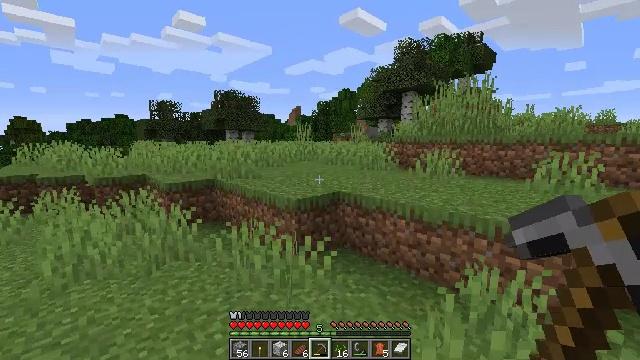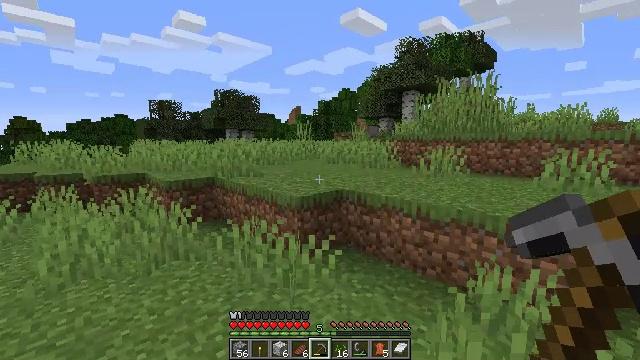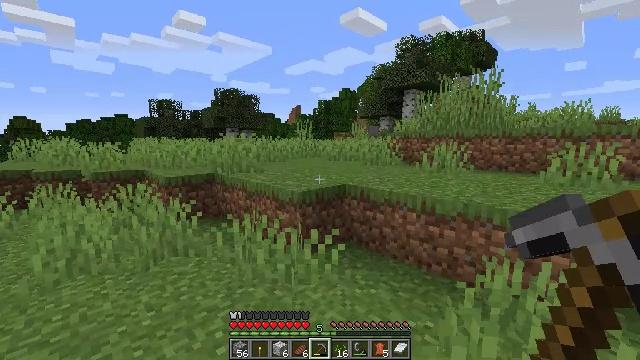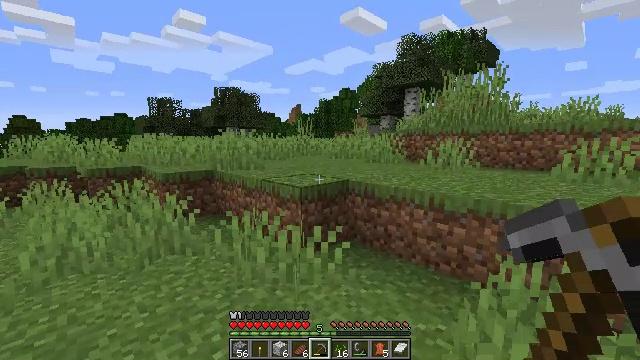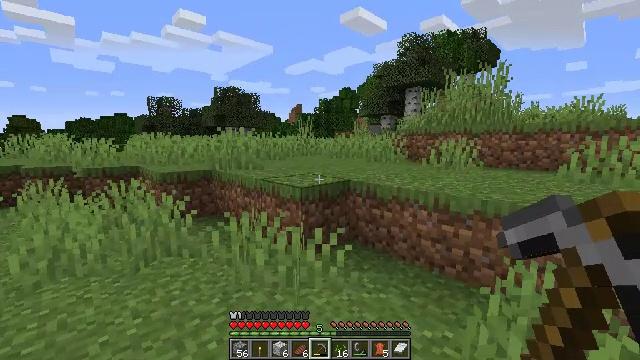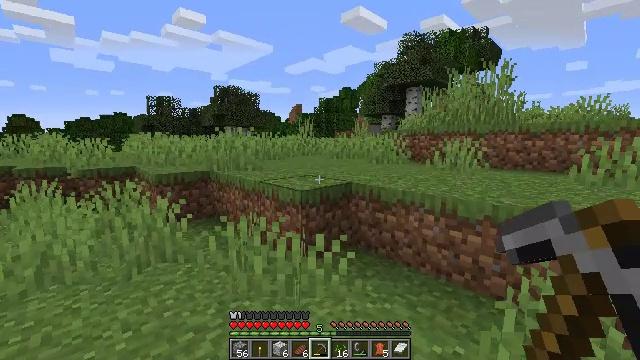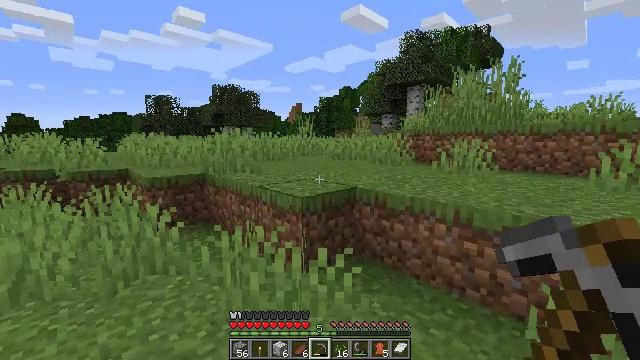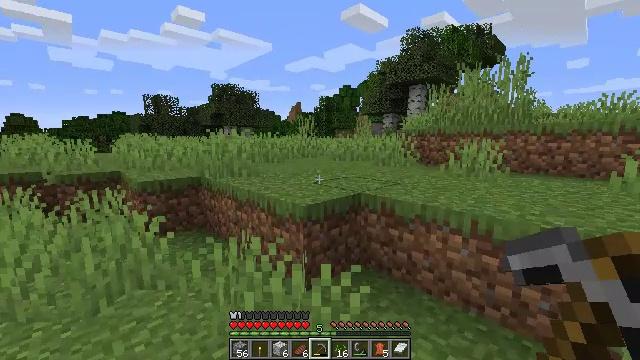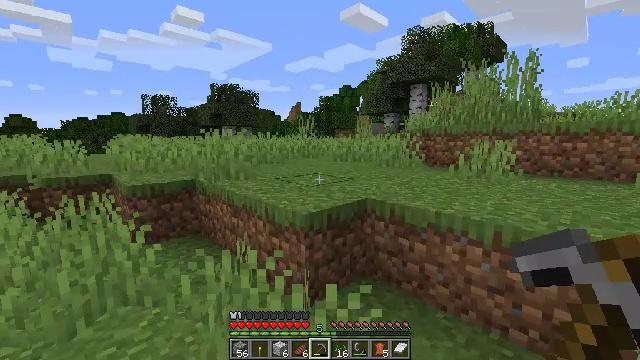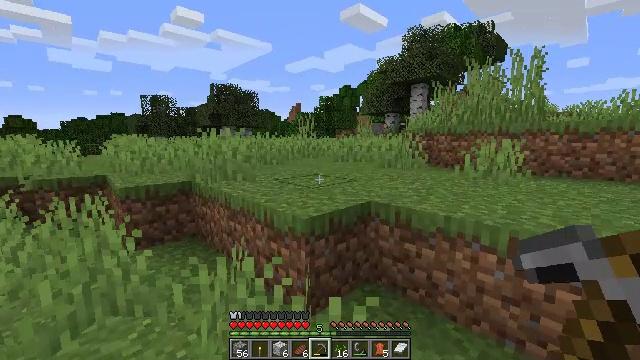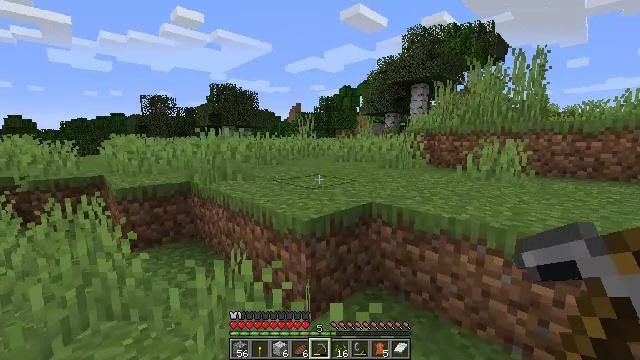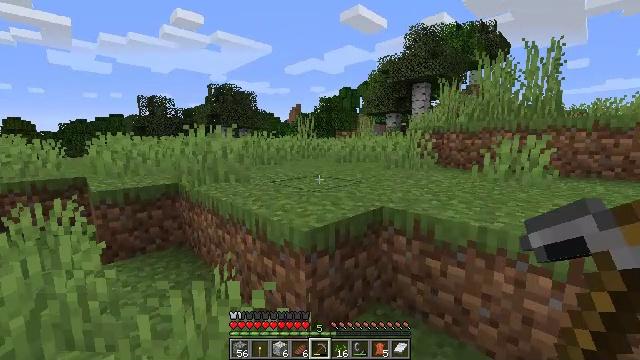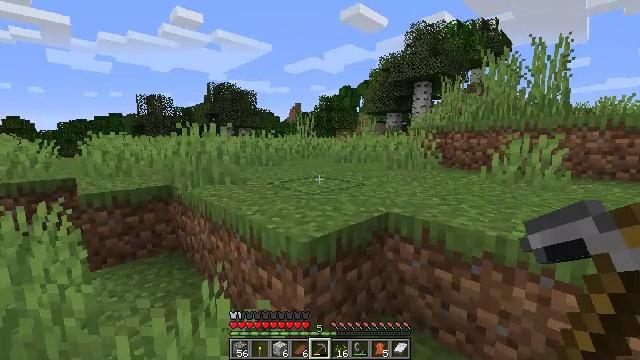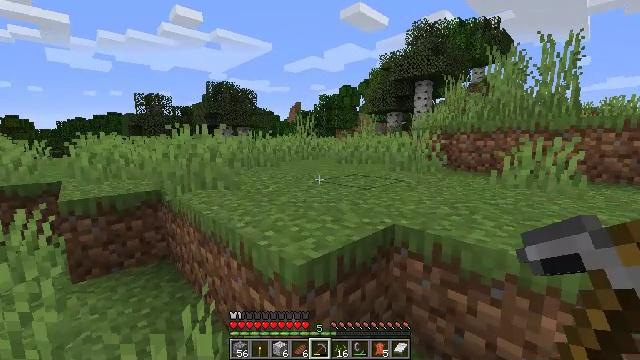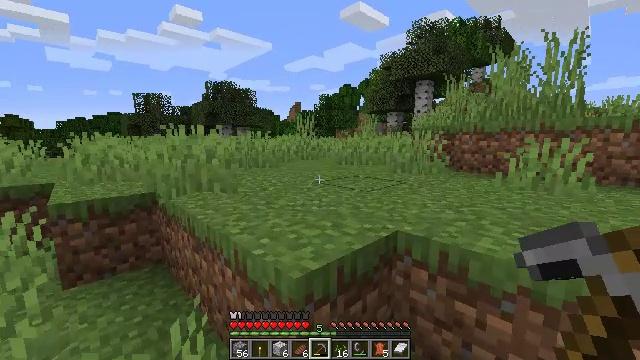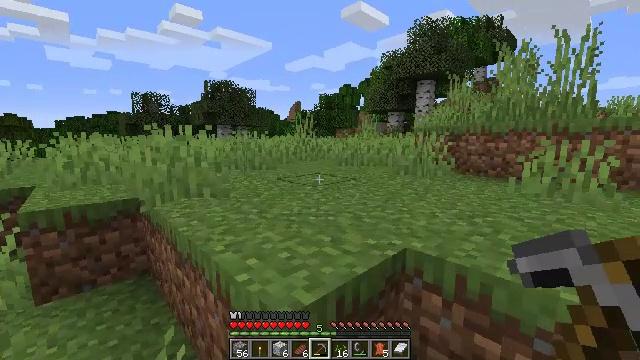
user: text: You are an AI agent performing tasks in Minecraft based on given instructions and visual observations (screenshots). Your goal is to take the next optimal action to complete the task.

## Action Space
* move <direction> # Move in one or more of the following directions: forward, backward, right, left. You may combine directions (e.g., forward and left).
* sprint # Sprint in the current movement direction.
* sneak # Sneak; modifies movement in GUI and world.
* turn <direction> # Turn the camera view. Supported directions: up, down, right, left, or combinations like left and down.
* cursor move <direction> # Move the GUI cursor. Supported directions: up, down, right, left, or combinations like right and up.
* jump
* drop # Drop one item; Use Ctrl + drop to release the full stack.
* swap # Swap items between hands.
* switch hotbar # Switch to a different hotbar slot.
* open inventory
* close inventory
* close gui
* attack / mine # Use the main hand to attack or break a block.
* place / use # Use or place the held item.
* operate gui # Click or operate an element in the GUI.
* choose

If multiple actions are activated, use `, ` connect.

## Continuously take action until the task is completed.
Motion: motion action
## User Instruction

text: Use your axe to get birch logs.
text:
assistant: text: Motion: move forward, jump
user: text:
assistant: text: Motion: move forward
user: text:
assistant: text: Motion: move forward
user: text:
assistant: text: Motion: move forward
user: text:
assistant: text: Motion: move forward
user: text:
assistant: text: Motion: move forward
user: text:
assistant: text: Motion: move forward
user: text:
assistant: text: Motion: move forward
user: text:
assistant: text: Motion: move forward
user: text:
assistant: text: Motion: move forward
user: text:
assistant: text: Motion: move forward
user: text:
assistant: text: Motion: move forward
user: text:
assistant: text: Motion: move forward
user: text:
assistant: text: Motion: move forward
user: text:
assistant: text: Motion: move forward
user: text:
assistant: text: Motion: move forward
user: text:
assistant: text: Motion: move forward, jump
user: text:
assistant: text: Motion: move forward, jump
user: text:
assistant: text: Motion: move forward, jump
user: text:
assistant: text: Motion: move forward, jump
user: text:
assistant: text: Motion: move forward, jump
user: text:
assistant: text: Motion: move forward
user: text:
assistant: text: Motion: move forward
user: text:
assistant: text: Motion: move forward, turn right
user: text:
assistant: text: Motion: move forward, turn right
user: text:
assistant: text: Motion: turn right
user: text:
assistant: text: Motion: turn right
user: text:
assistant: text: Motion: move forward, turn right
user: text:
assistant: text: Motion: move forward, turn right
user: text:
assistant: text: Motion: move forward, turn right